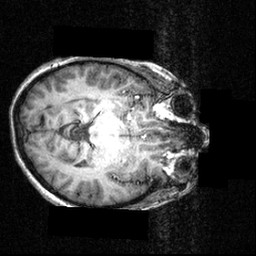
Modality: T1w
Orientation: axial
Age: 27
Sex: female
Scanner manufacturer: siemens
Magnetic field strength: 3.951 T
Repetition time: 1.5 s
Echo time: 0.00335 s